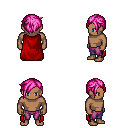
a pixel art fantasy rpg character, male body template, human, dark skin, red cape, magenta pants, pink pixie cut hairstyle, four views (front, back, left, right), 2x2 character sprite sheet, small pixel art, hard edges, no anti-aliasing